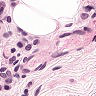
Metastatic tissue present: yes